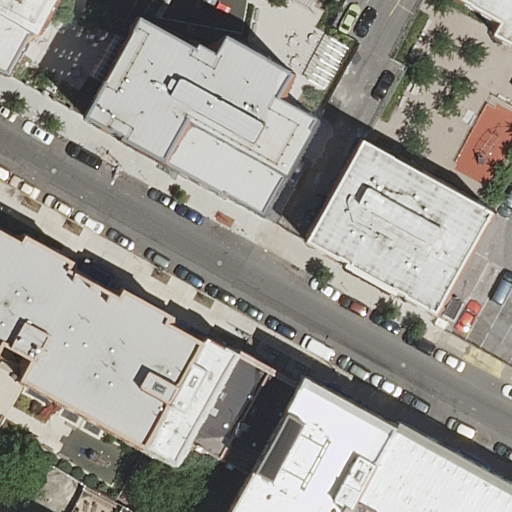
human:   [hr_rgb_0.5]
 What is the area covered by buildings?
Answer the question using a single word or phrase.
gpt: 3990m2

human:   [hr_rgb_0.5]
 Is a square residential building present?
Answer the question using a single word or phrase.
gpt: no

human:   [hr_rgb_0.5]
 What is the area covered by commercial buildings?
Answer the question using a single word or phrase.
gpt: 0m2

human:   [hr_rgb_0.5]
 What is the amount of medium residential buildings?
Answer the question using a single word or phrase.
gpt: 4

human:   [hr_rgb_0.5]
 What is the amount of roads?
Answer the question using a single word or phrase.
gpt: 1

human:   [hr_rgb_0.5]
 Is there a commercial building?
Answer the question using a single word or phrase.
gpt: no

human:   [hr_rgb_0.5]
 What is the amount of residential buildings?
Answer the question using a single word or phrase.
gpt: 10

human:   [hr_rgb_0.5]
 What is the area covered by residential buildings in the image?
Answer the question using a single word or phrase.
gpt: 3990m2

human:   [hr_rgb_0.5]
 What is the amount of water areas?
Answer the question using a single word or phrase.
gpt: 0

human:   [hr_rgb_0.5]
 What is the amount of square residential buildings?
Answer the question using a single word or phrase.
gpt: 0

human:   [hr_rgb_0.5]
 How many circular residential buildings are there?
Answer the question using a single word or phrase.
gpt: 0

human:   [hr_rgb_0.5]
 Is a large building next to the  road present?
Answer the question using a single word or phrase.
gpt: yes

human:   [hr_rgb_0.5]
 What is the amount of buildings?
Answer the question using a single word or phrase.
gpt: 10

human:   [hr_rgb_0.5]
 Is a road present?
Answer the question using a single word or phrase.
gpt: yes

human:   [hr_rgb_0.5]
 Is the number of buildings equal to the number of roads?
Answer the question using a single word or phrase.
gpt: no

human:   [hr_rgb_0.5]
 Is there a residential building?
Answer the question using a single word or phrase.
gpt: yes

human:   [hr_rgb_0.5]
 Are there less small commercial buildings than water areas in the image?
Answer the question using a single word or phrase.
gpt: no

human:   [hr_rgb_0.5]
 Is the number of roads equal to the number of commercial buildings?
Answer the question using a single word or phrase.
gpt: no

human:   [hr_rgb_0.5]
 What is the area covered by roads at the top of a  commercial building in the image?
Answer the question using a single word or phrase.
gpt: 0m2

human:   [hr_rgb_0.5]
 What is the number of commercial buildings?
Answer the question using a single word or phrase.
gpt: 0

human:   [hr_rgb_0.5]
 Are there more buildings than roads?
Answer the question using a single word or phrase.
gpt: yes

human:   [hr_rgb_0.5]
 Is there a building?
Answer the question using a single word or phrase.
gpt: yes

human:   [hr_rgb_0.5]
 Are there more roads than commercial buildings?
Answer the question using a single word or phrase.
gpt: yes

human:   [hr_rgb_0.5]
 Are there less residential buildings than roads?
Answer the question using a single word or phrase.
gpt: no

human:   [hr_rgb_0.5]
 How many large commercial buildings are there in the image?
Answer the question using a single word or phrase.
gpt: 0

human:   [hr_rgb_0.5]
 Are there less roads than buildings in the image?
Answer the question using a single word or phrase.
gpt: yes

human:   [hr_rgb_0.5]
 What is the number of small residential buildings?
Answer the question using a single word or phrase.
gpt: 2

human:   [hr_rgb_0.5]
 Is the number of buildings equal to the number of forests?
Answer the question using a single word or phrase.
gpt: no

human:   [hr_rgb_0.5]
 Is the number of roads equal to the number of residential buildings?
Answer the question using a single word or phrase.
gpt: no

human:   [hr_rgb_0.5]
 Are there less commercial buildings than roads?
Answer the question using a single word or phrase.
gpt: yes

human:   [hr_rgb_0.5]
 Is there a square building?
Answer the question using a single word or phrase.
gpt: no

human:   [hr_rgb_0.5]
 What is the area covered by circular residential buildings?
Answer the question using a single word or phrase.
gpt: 0m2

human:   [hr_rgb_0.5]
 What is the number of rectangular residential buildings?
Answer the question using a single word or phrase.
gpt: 8

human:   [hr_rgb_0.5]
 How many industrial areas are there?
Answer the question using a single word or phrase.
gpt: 0

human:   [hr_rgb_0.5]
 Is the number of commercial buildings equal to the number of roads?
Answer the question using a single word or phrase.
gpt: no

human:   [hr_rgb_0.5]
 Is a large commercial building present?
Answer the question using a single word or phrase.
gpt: no

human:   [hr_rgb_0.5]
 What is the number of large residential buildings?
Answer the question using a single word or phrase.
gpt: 4

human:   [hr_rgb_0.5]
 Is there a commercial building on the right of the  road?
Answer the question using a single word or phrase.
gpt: no

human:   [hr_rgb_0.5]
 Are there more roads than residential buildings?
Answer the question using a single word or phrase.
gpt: no

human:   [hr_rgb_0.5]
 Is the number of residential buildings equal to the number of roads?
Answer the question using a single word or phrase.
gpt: no

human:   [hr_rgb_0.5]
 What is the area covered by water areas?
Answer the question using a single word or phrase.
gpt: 0m2

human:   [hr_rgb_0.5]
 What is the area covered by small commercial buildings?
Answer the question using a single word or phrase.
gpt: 0m2

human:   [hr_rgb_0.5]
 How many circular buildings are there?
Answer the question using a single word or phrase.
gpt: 0

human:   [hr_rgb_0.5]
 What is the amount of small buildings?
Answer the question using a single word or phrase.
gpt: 2

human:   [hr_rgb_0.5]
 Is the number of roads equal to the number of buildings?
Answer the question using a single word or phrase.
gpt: no

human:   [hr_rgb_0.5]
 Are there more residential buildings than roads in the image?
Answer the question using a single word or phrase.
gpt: yes

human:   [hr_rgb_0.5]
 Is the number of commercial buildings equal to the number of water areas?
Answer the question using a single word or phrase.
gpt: yes

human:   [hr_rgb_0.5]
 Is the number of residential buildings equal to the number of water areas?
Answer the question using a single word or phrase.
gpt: no

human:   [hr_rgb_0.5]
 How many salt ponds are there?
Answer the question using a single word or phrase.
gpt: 0

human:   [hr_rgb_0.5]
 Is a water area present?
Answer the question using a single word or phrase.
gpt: no

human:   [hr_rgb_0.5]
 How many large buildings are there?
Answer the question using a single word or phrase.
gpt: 4

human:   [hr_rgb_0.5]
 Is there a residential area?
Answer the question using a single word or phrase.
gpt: no

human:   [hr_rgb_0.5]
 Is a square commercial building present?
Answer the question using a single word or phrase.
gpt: no

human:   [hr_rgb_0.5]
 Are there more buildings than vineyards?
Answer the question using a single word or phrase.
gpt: yes

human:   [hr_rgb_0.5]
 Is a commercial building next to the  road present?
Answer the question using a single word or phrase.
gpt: no

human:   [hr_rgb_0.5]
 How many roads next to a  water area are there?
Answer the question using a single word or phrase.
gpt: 0

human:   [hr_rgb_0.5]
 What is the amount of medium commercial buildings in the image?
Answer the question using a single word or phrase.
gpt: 0

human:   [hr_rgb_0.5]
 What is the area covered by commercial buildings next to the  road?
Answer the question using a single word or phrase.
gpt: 0m2

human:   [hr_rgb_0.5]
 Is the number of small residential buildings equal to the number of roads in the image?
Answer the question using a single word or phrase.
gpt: no

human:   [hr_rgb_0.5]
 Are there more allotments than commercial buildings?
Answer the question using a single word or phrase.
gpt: no

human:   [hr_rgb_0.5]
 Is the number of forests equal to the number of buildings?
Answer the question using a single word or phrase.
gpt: no

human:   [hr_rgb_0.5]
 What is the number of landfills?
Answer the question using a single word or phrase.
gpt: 0

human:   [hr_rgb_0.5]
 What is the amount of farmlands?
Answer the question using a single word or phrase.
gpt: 0

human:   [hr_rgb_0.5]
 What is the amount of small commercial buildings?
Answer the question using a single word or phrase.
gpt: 0